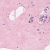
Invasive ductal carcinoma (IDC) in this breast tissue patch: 1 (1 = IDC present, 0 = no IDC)